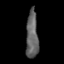
Tissue: skin
Cell type: Others
Senescence score: 0.6984
Nuclear area (px): 571
Mean DAPI intensity: 97.091